Question: I'm trying to recreate this image with CSS:

I would not need it to repeat. This is what I started but it just has a straight line:
'''
#wave {
position: absolute;
height: 70px;
width: 600px;
background: #e0efe3;
}
'''
'''
<div id="wave"></div>
'''
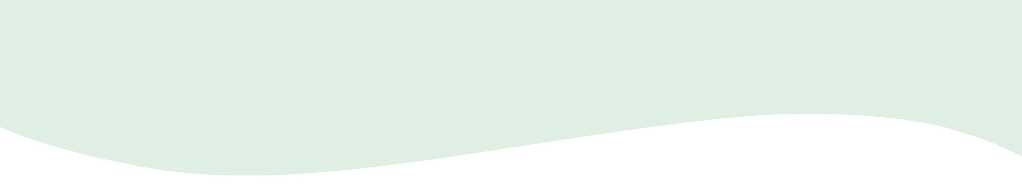
Answer: I'm not sure it's your shape but it's close - you can play with the values:
<URL>
'''
#wave {
position: relative;
height: 70px;
width: 600px;
background: #e0efe3;
}
#wave:before {
content: "";
display: block;
position: absolute;
border-radius: 100% 50%;
width: 340px;
height: 80px;
background-color: white;
right: -5px;
top: 40px;
}
#wave:after {
content: "";
display: block;
position: absolute;
border-radius: 100% 50%;
width: 300px;
height: 70px;
background-color: #e0efe3;
left: 0;
top: 27px;
}
'''
'''
<div id="wave"></div>
'''